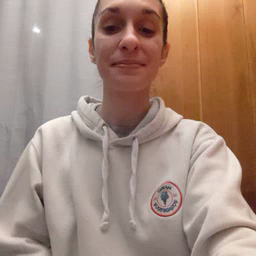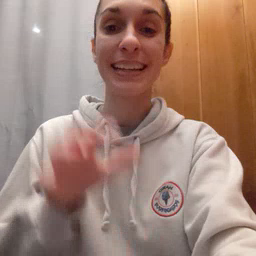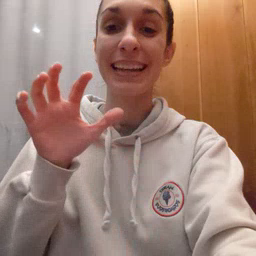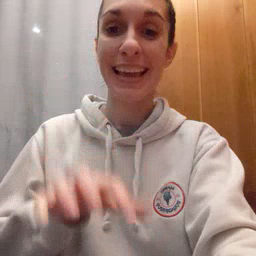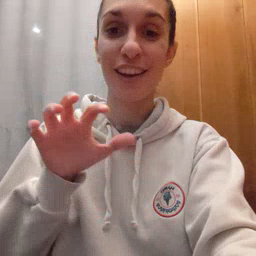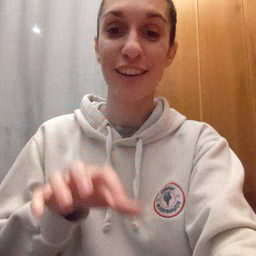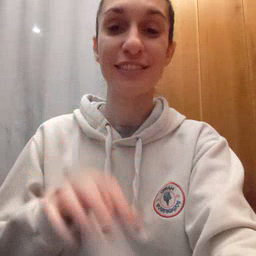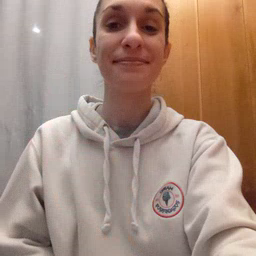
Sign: alligator